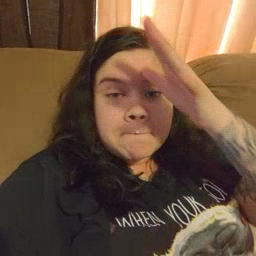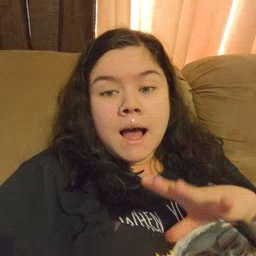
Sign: man